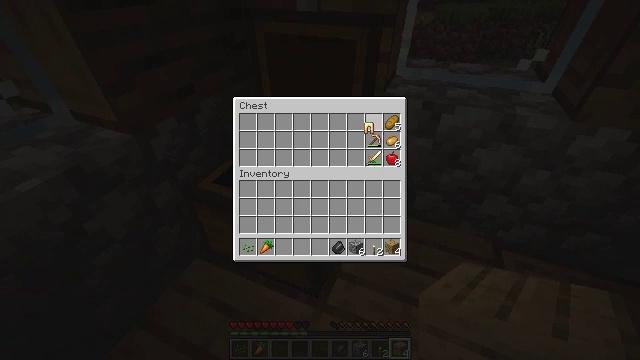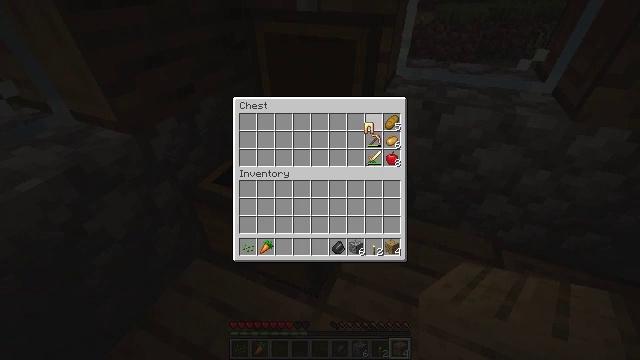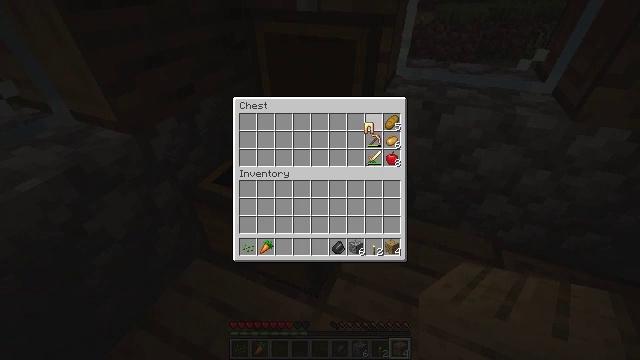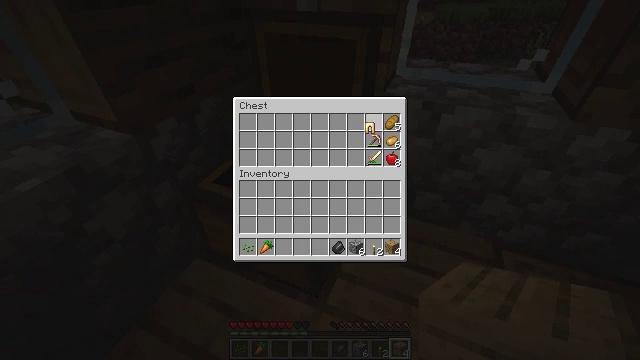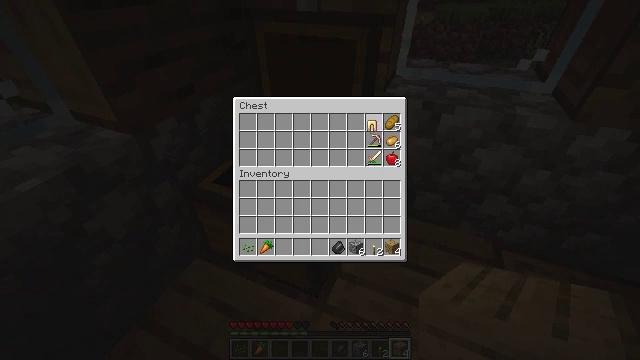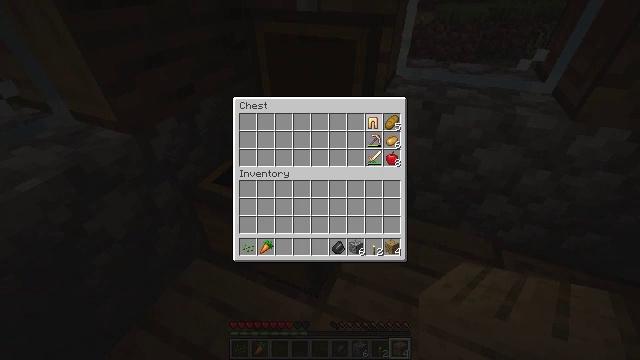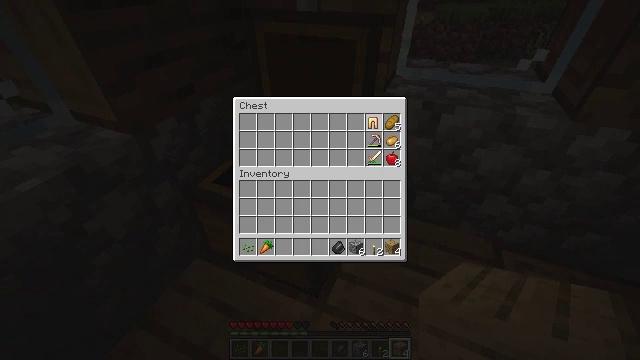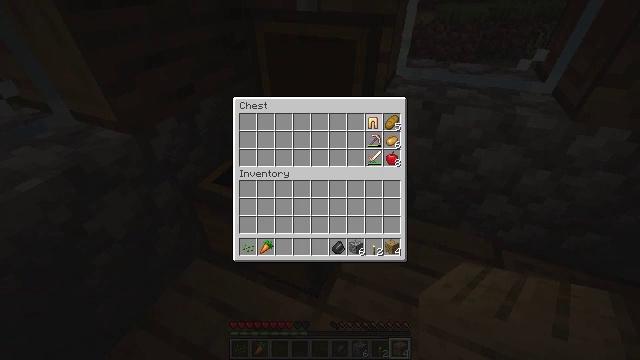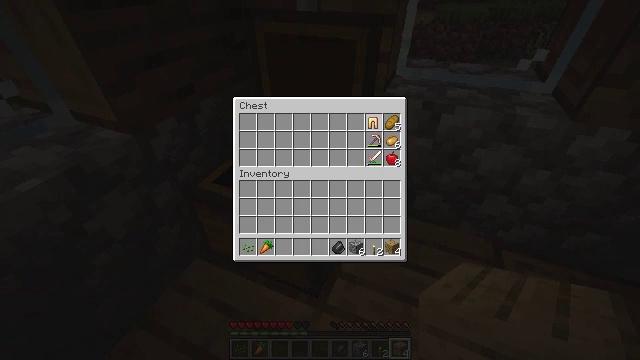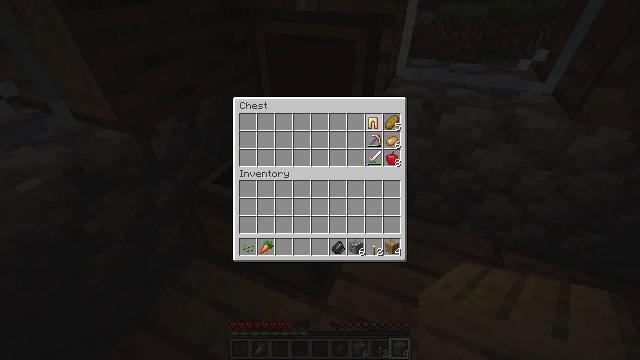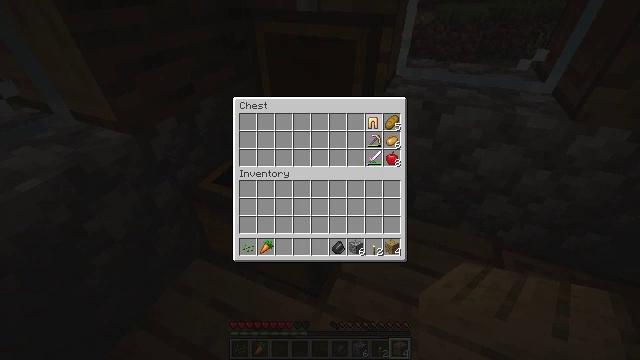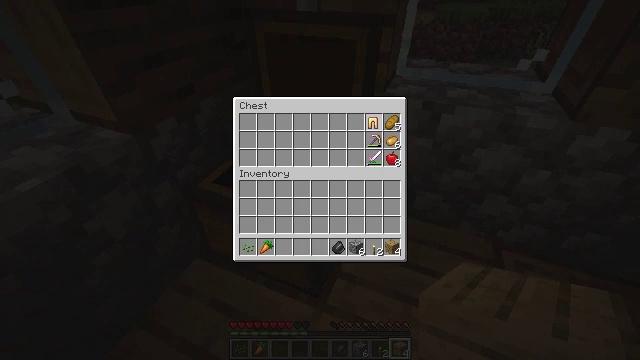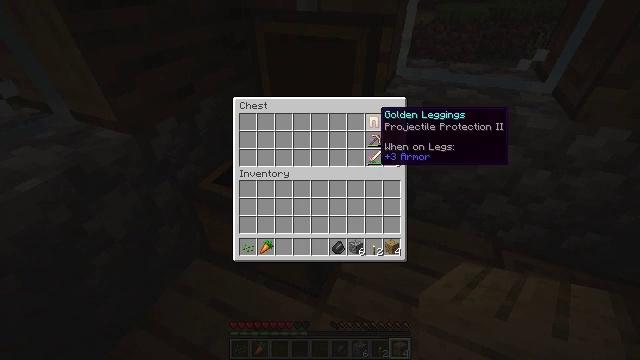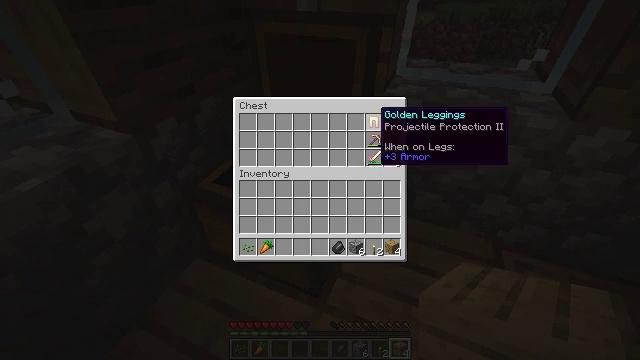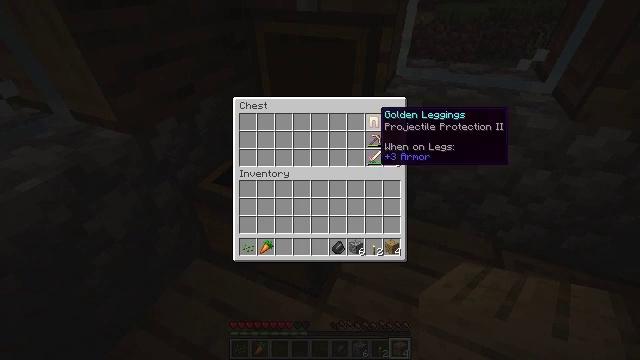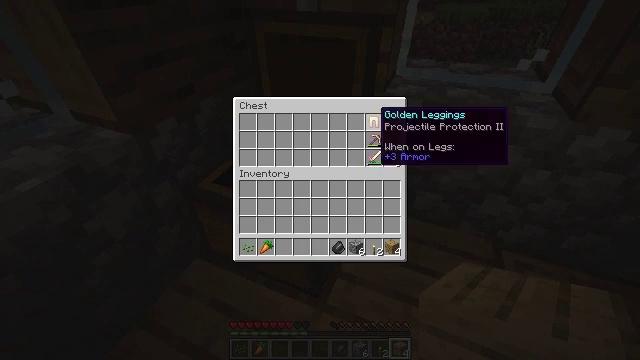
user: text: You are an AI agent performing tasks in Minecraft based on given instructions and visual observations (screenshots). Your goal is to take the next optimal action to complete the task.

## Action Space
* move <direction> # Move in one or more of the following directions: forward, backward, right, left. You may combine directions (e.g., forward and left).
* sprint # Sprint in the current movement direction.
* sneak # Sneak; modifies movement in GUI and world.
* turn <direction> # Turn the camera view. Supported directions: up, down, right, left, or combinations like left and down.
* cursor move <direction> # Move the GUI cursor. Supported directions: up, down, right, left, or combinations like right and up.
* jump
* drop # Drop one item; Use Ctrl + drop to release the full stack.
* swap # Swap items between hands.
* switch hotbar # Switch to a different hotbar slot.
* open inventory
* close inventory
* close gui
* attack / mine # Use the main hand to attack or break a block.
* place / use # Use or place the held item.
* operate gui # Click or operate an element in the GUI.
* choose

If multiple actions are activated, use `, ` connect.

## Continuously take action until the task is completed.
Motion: motion action
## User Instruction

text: Retrieve the stripped oak log.
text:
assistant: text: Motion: no_op
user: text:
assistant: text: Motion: no_op
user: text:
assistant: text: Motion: no_op
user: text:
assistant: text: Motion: no_op
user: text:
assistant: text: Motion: no_op
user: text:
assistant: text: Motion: no_op
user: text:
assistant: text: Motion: no_op
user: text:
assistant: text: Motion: attack / mine
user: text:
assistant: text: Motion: attack / mine
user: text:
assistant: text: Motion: attack / mine
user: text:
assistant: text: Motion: attack / mine
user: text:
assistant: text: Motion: no_op
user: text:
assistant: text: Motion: no_op
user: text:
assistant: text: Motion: no_op
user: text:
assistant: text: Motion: no_op
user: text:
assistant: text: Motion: no_op
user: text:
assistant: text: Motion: no_op
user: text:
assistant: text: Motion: open inventory
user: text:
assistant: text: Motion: open inventory
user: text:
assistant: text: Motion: open inventory
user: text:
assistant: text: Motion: open inventory
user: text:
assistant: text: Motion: turn right
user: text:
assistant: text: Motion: turn right
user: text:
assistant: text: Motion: turn right and down
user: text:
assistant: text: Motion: turn right and down
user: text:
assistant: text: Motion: turn right and down
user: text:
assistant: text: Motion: turn right and down
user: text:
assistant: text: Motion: turn right and down
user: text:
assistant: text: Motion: turn right
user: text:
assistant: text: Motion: move forward, turn right and down